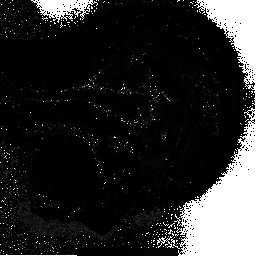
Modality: T2starmap
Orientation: sagittal
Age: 23
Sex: female
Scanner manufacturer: siemens
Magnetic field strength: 3 T
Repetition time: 0.043 s
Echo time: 0.00184 s